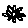
Label: flower